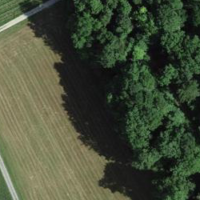
EUNIS habitat code: 25
Species observed at this site:
Luzula campestris